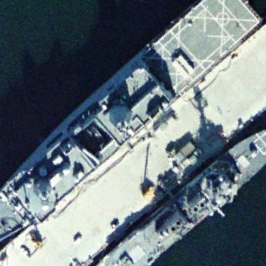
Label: combat